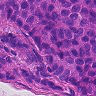
Metastatic tissue present: yes